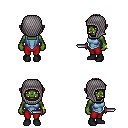
a pixel art fantasy rpg character, female body template, orc, green skin, blue vest, red pants, blonde long mohawk hairstyle, chain hood, bracelets, black shoes, dagger, four views (front, back, left, right), 2x2 character sprite sheet, small pixel art, hard edges, no anti-aliasing